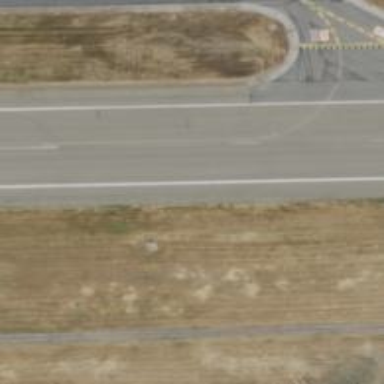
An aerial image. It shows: Runway surface made of asphalt at airport.